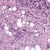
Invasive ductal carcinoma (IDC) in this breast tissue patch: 1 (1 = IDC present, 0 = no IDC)